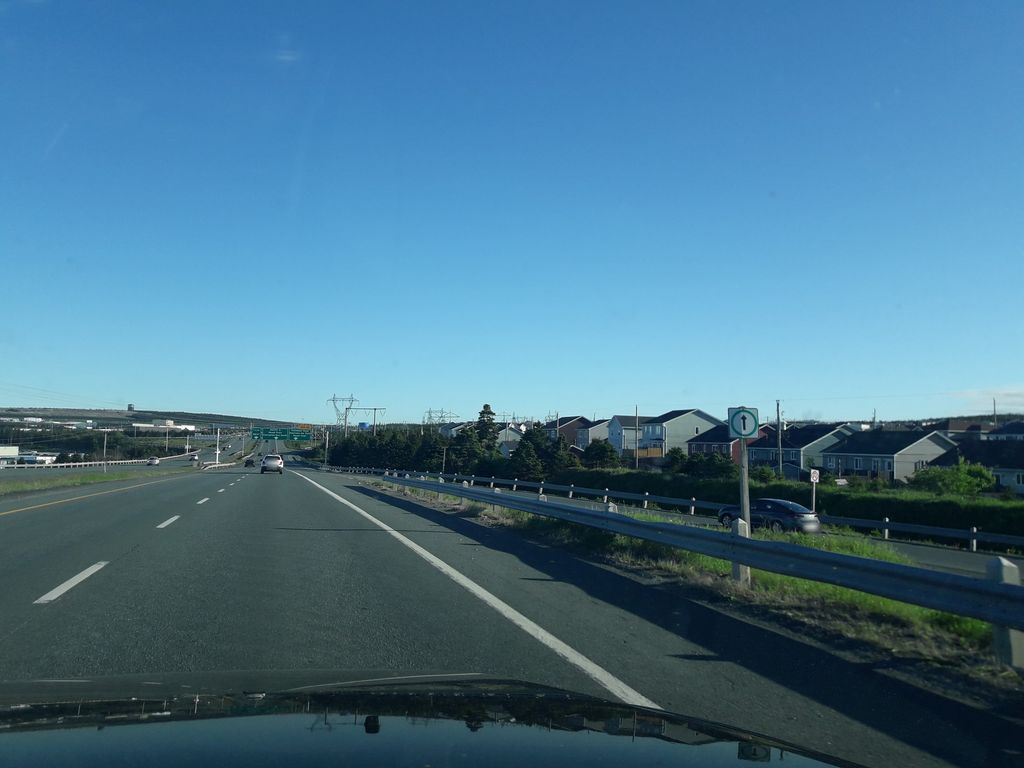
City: st_johns